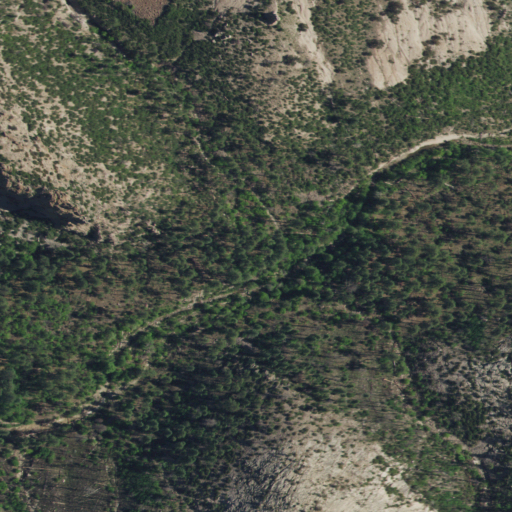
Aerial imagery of valley in New Mexico named Tepee Canyon containing evergreen forest, shrub, and grassland